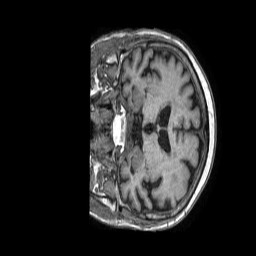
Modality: T1w
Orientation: coronal
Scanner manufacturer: philips
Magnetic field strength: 1.5 T
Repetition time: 0.007151 s
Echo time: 0.003237 s